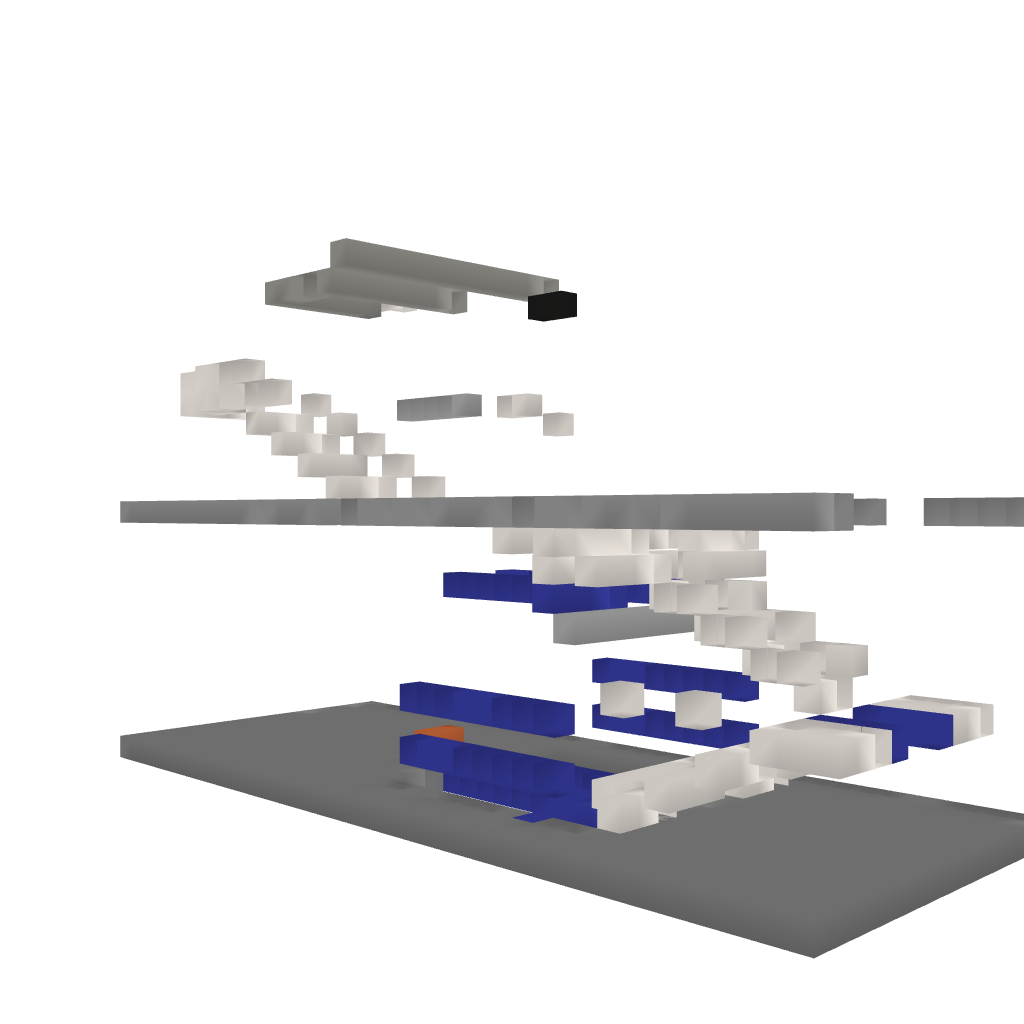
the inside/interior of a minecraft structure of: medium modern house